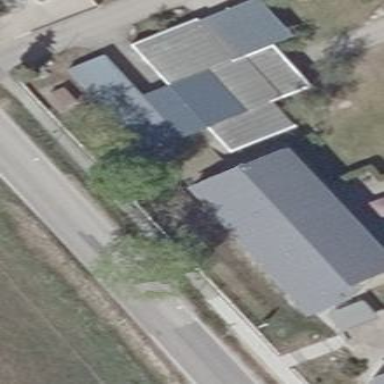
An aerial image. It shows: White hotel with gabled black roof made of eternit.